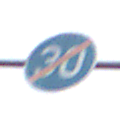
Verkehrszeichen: EndeMindestgeschwindigkeit
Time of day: Midday
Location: Outdoor (Nature)
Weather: Overcast
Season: NotSpecified
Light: Natural